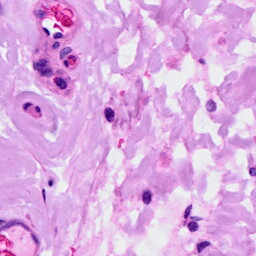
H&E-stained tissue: Ovarian